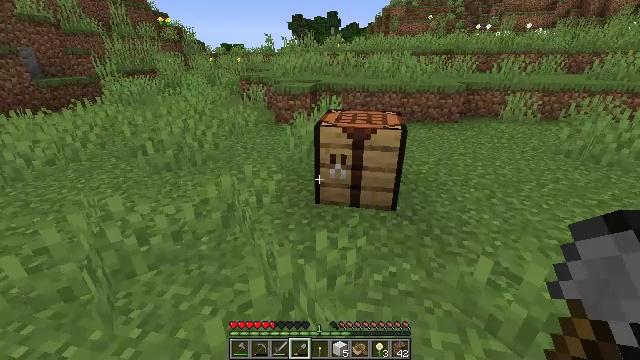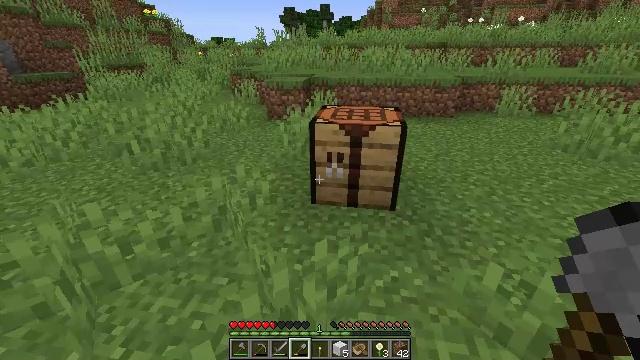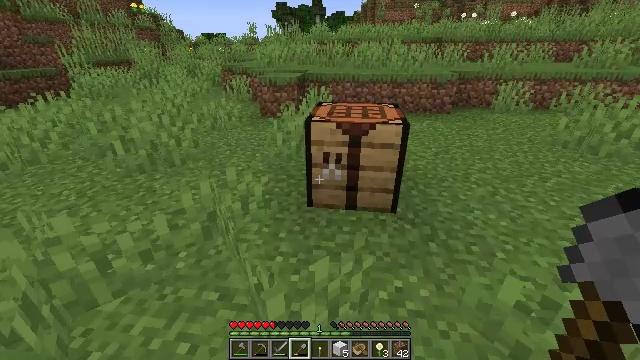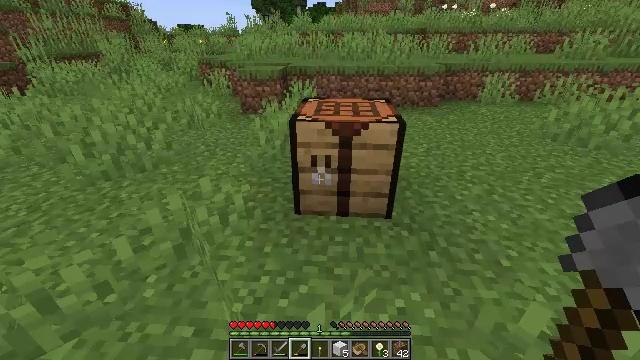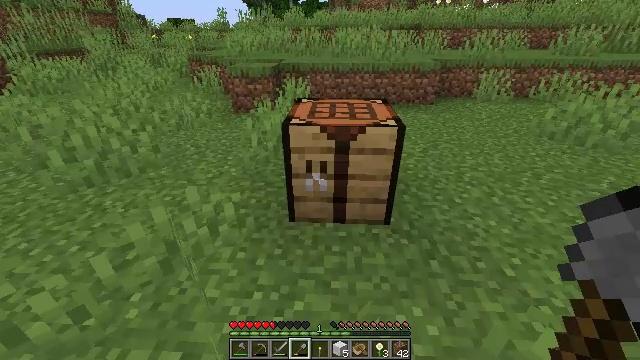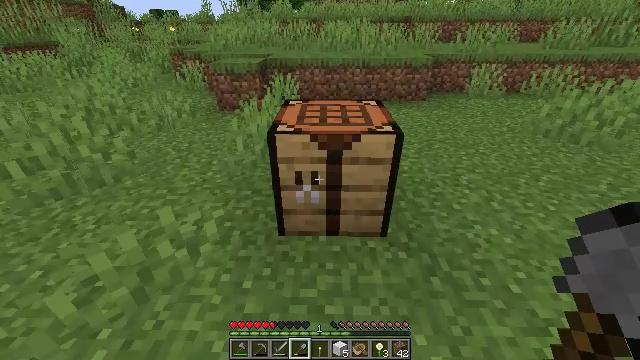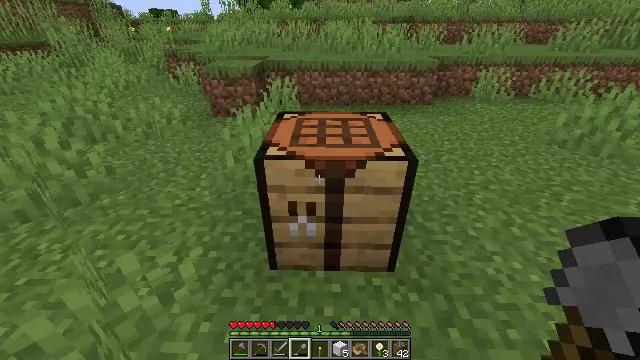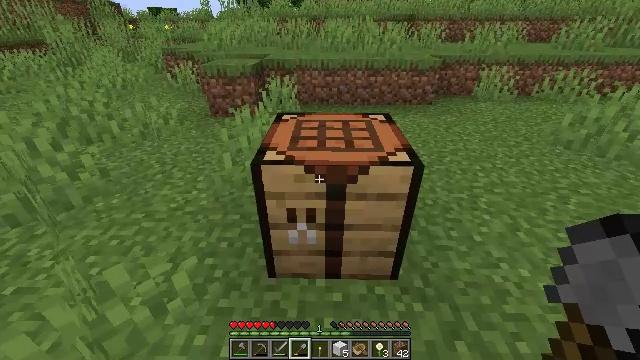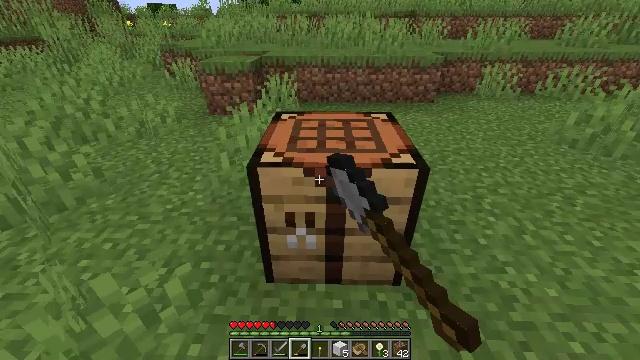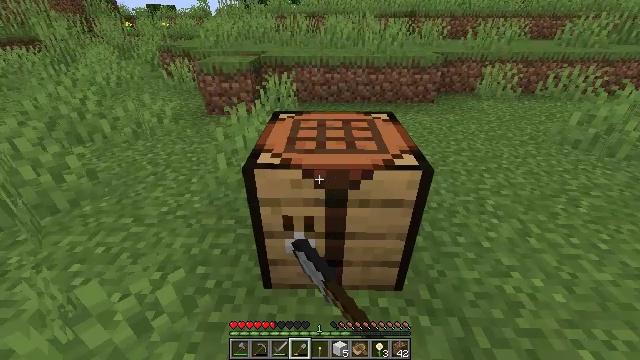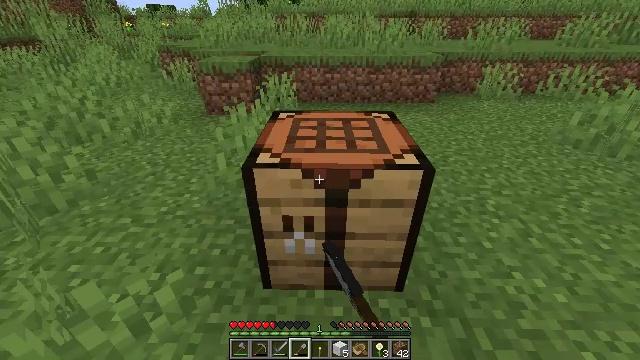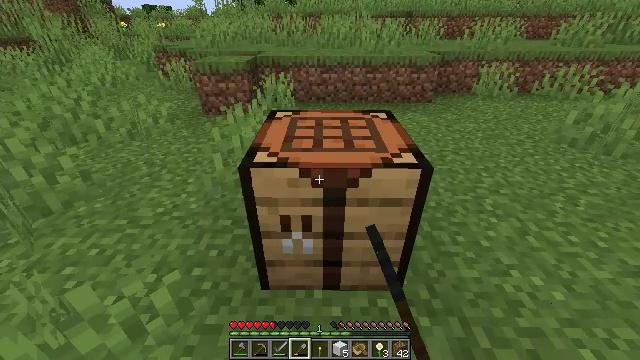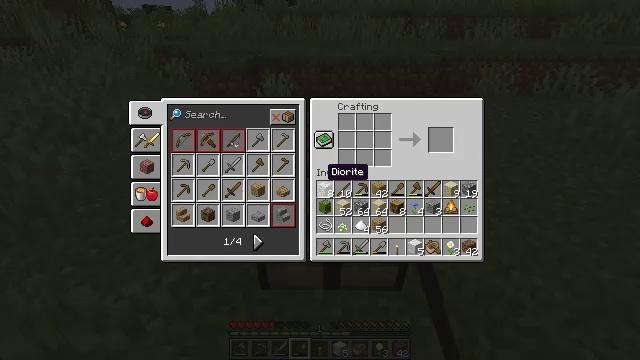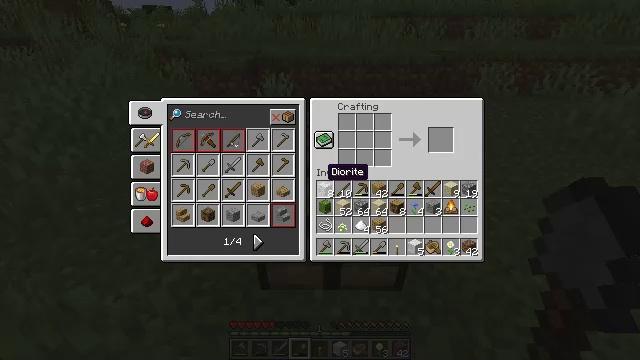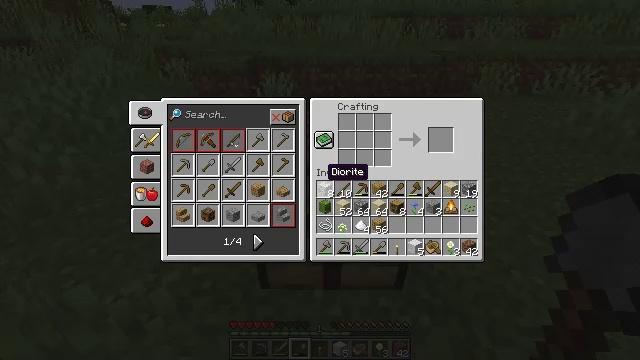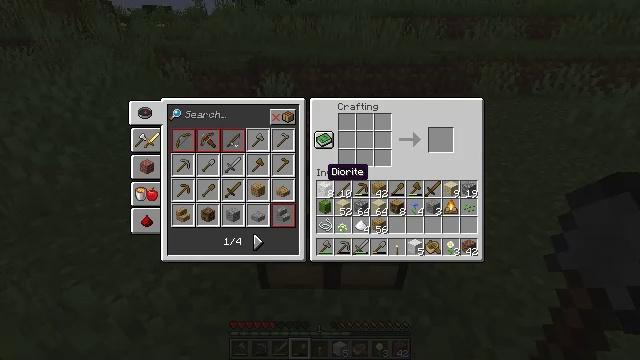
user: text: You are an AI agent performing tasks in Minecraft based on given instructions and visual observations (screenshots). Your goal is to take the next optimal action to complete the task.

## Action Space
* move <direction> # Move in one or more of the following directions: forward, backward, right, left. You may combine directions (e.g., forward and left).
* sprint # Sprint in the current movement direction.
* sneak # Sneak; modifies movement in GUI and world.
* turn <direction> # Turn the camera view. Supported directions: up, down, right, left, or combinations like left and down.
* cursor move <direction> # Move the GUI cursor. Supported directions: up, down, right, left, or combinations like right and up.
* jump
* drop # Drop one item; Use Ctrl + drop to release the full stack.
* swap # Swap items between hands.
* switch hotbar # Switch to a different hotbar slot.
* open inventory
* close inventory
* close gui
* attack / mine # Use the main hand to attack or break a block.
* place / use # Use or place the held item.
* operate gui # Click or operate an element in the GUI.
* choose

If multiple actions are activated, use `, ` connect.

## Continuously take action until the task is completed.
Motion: motion action
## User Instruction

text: Remove sugar from the inventory.
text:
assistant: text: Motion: move forward, turn right and down
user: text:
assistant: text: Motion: move forward, turn right
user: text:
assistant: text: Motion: move forward, turn right and down
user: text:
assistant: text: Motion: move forward, turn right
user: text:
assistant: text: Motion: move forward, turn right and down
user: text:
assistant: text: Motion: move forward
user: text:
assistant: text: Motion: use / place
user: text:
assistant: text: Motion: use / place
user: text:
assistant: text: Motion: use / place
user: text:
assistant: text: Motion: no_op
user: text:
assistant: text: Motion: no_op
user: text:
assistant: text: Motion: open gui
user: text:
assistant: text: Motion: no_op
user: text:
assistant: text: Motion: no_op
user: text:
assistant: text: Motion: no_op
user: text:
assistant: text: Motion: no_op
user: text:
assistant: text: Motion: no_op
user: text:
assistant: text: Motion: no_op
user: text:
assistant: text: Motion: no_op
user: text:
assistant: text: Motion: no_op
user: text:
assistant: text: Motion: cursor move left
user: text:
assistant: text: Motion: cursor move left
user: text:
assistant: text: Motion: cursor move left and down
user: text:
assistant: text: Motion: cursor move left
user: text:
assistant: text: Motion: cursor move left
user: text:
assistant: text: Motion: no_op
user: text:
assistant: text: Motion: no_op
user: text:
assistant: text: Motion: cursor move left
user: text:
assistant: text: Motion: cursor move left
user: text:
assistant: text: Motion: no_op